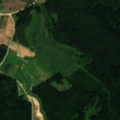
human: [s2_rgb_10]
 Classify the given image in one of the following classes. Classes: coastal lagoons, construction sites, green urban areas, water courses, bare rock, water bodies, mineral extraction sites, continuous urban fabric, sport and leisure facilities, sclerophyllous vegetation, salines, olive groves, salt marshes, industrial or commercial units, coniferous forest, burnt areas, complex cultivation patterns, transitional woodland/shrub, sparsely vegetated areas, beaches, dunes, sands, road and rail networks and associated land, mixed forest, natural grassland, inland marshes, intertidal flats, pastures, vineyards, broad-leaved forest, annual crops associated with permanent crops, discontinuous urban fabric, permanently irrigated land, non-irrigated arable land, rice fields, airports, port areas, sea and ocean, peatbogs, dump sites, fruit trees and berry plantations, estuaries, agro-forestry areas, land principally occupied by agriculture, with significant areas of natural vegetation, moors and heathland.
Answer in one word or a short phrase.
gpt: pastures, complex cultivation patterns, coniferous forest, mixed forest